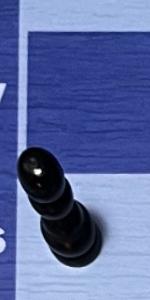
Label: Pawn_Black